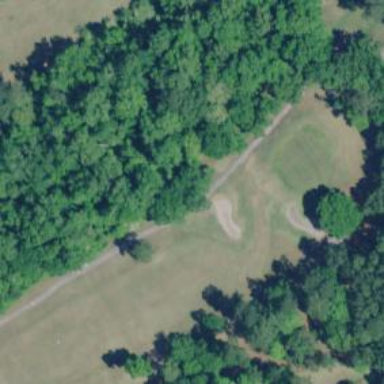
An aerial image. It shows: Path used for both walking and golf.